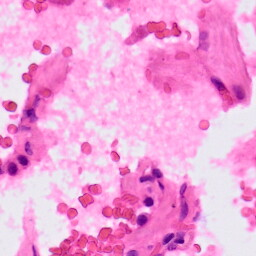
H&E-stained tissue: Lung